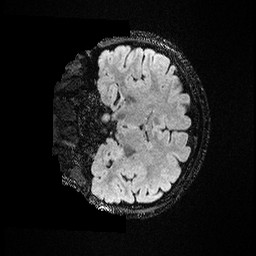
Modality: FLAIR
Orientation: coronal
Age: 21
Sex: female
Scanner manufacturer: ge
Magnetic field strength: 3 T
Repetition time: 4.802 s
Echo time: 0.1171 s